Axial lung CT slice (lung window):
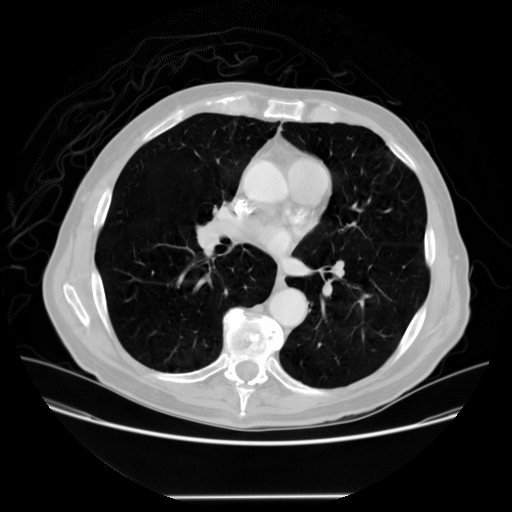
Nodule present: no